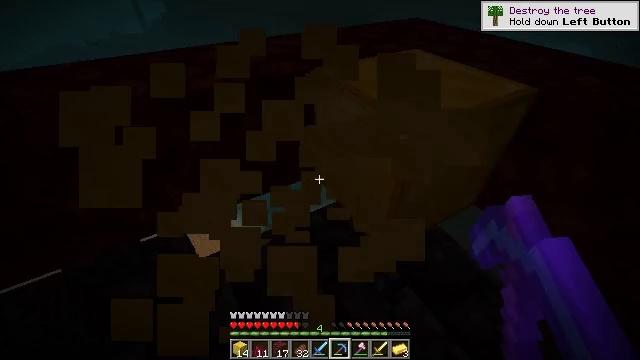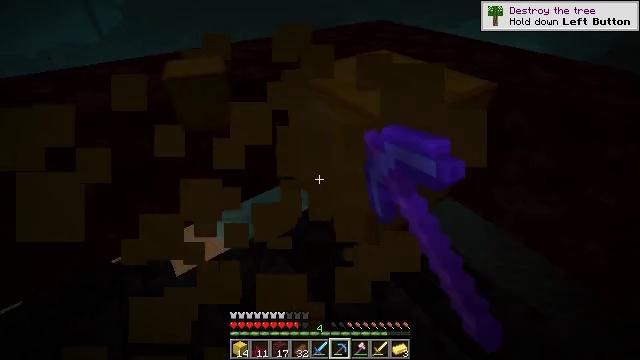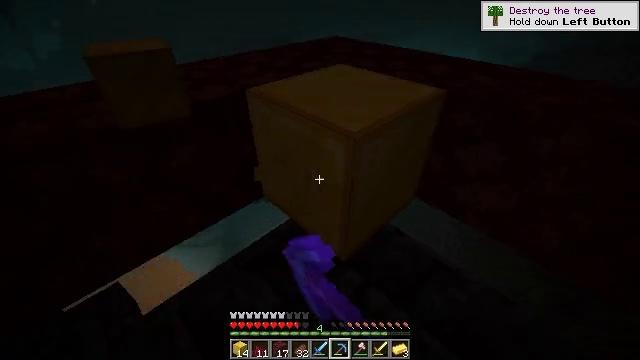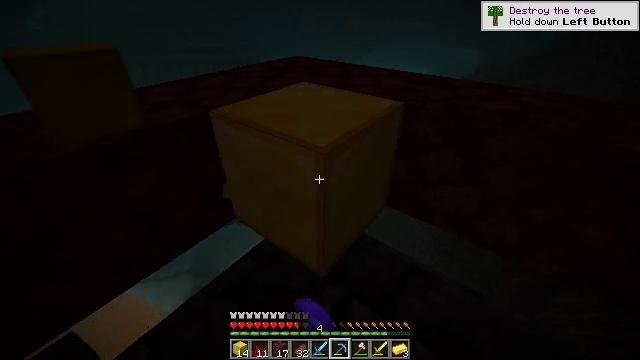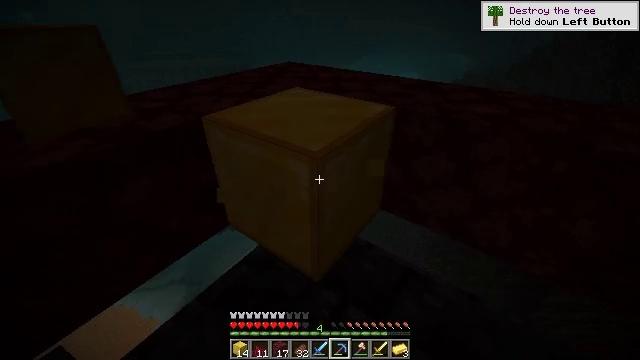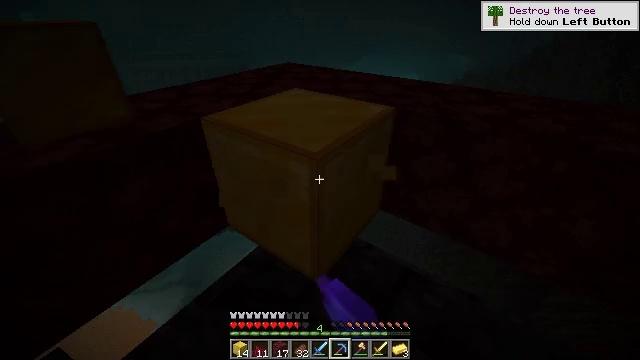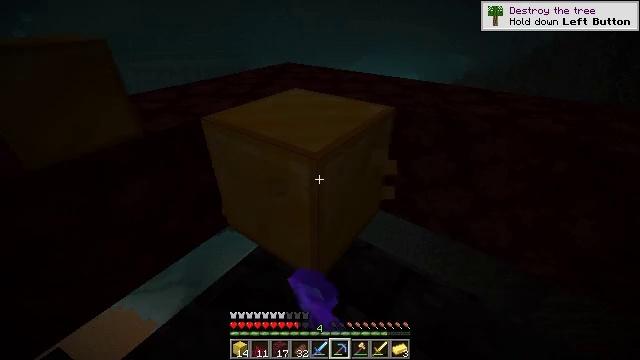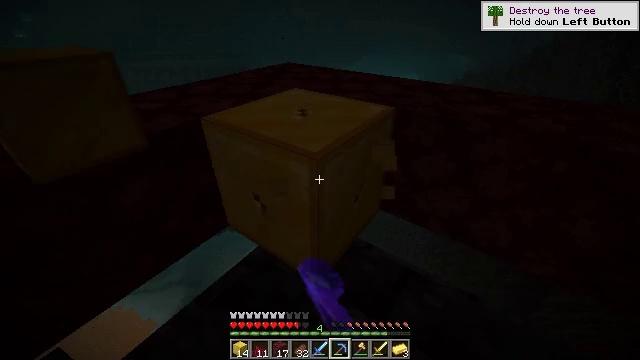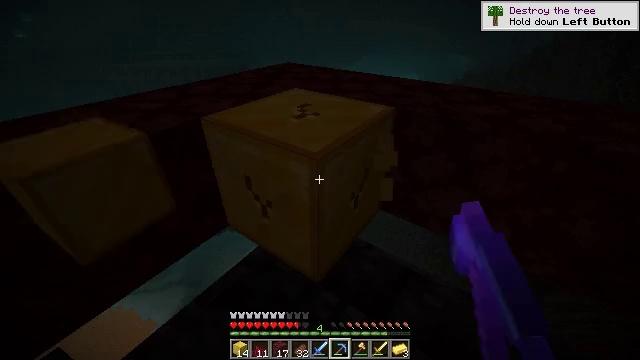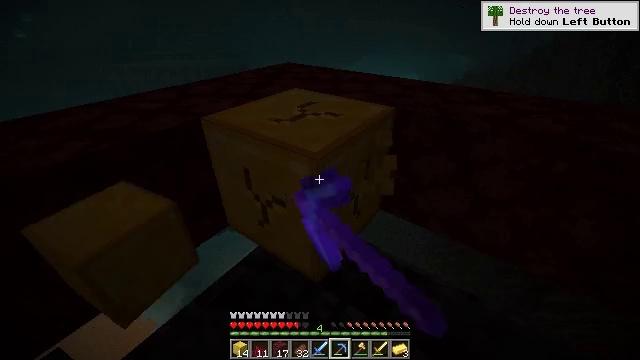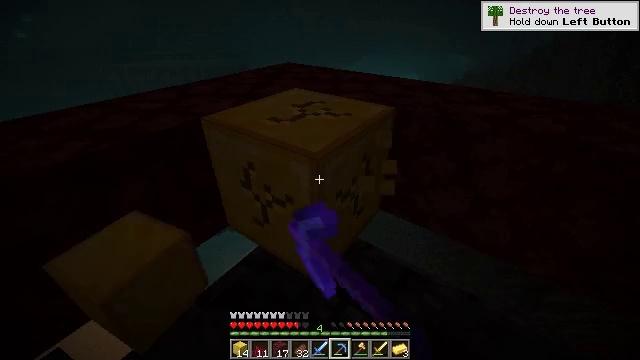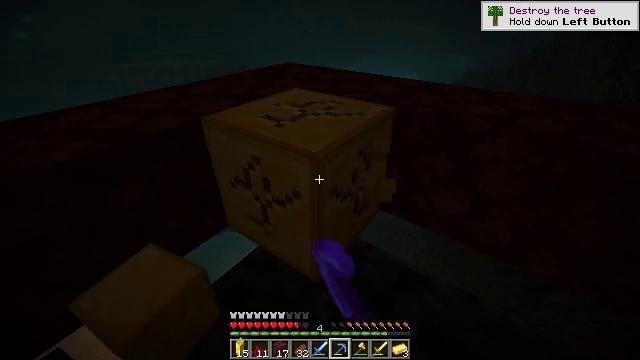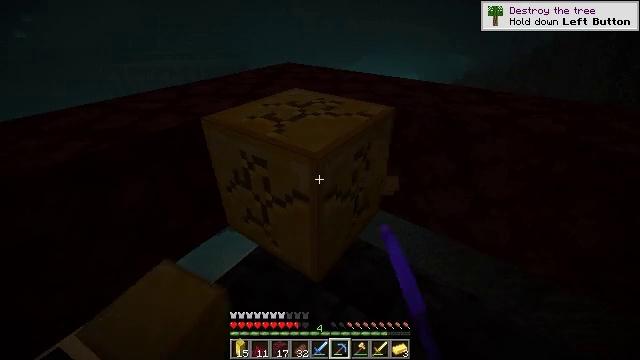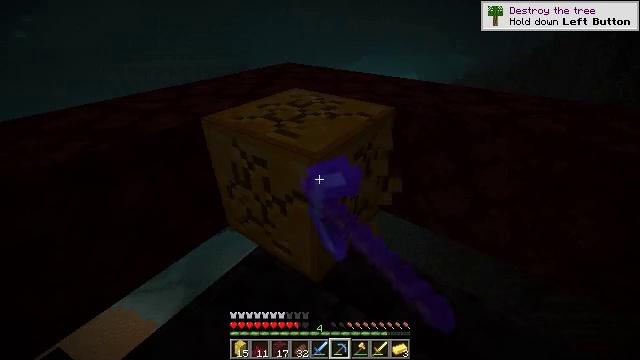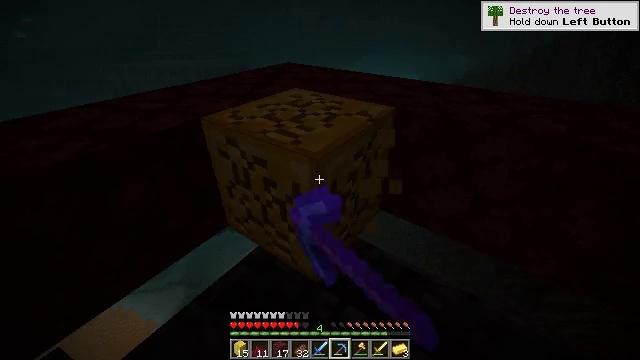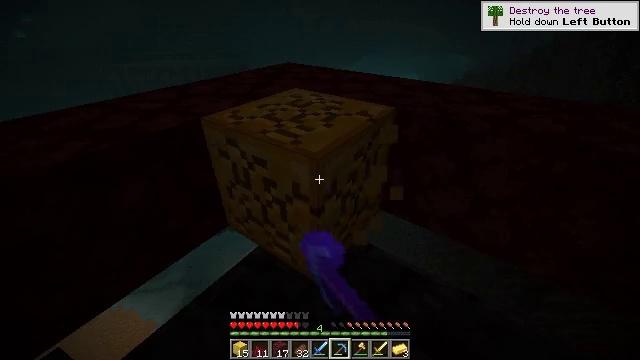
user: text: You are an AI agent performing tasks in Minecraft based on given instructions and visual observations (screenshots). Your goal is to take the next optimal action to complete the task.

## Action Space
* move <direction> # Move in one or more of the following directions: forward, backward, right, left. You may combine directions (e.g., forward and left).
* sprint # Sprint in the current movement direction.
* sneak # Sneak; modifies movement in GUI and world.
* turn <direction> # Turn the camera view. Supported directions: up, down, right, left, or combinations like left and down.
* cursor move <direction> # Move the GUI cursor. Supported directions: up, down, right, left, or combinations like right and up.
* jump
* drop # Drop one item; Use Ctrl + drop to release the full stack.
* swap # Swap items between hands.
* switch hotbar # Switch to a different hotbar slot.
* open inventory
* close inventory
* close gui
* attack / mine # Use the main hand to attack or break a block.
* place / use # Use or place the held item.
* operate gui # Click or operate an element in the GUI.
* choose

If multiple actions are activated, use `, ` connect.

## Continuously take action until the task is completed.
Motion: motion action
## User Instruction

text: Use a pickaxe to gather the gold block.
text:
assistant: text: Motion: turn right, attack / mine
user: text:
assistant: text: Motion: turn right and up, attack / mine
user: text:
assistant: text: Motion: turn right and up, attack / mine
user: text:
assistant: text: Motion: turn right and up, attack / mine
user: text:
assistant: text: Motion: attack / mine
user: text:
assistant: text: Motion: attack / mine
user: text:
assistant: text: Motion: attack / mine
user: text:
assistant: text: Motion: attack / mine
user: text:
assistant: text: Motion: attack / mine
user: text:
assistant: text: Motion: attack / mine
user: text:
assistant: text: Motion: attack / mine
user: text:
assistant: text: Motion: attack / mine
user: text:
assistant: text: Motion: attack / mine
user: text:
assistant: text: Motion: attack / mine
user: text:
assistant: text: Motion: attack / mine
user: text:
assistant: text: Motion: attack / mine
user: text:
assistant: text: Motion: move forward, attack / mine
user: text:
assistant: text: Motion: move forward, turn right
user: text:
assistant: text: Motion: move forward, turn right and down
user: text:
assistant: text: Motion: move forward, turn right and down
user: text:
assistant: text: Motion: no_op
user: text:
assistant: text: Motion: no_op